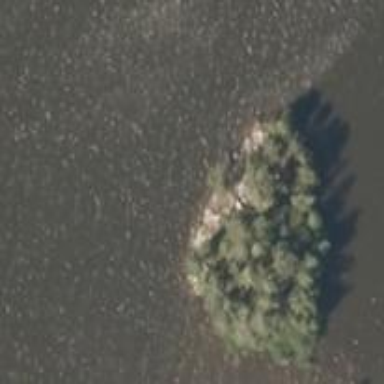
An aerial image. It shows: Island.